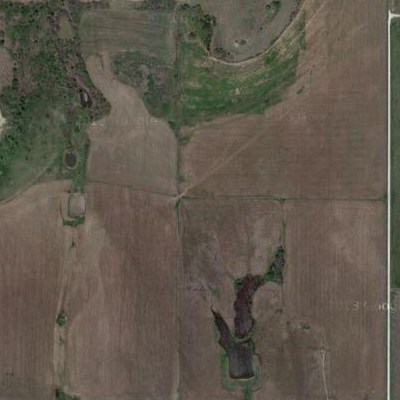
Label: Grass